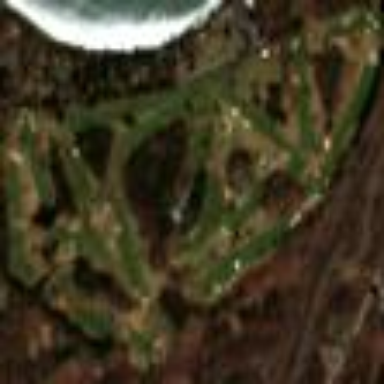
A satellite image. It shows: Golf course.